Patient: sex M, age 75
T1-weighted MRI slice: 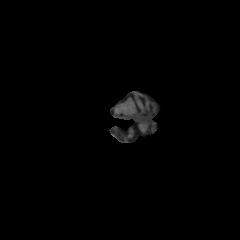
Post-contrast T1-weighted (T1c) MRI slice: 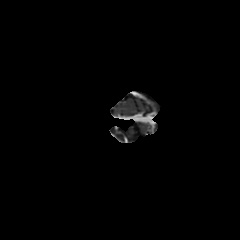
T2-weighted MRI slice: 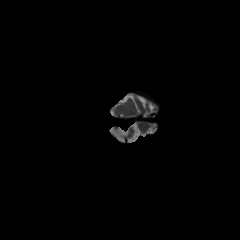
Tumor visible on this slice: no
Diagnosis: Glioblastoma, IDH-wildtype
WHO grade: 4